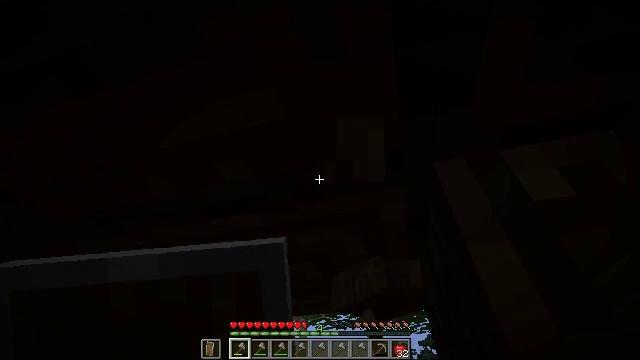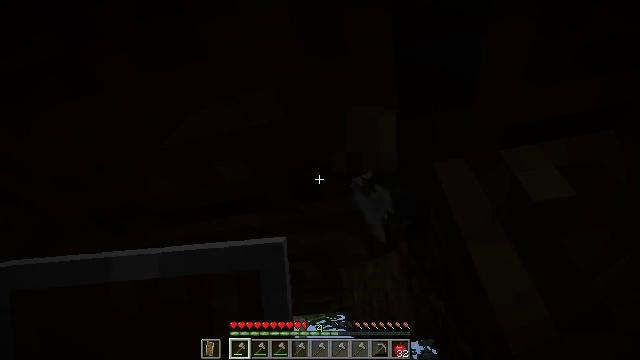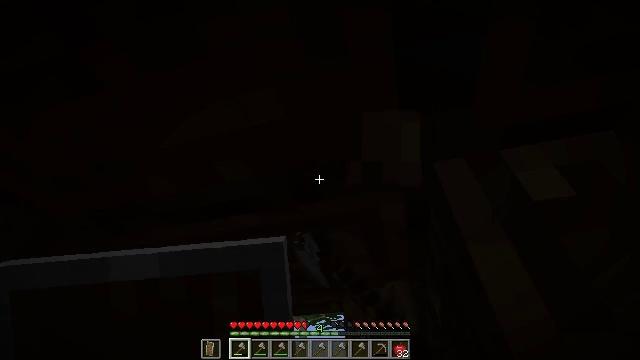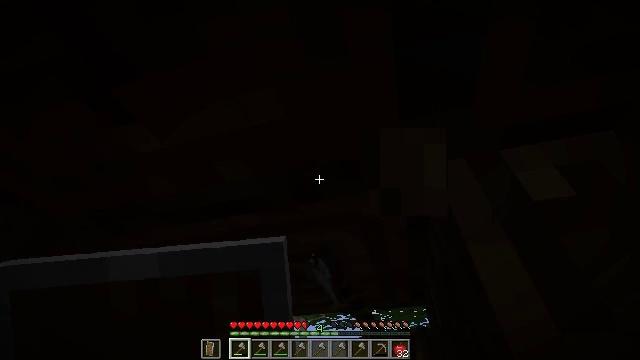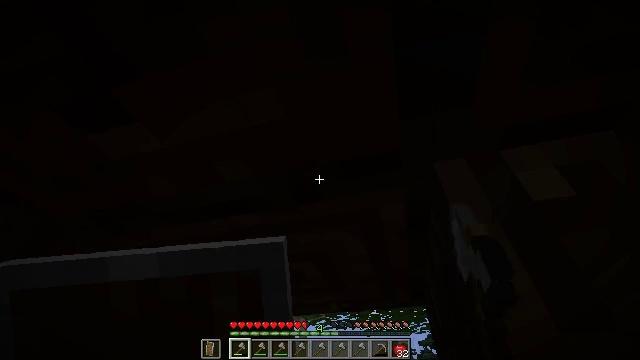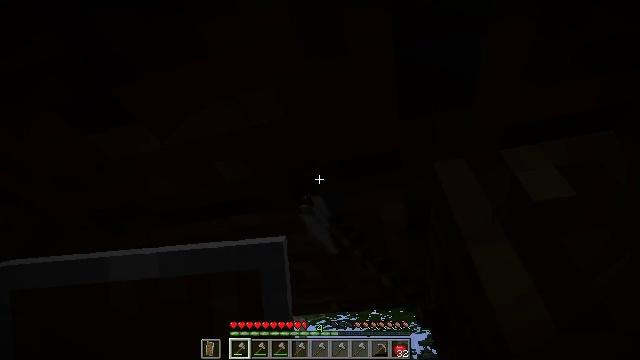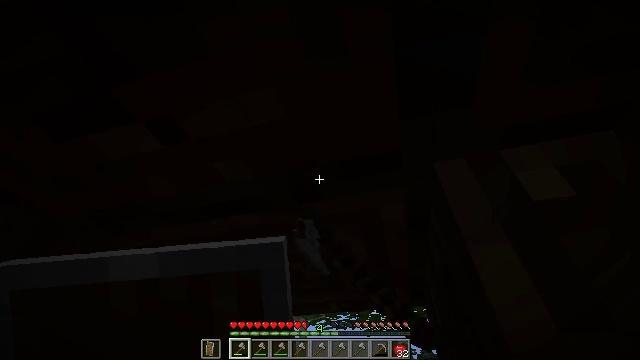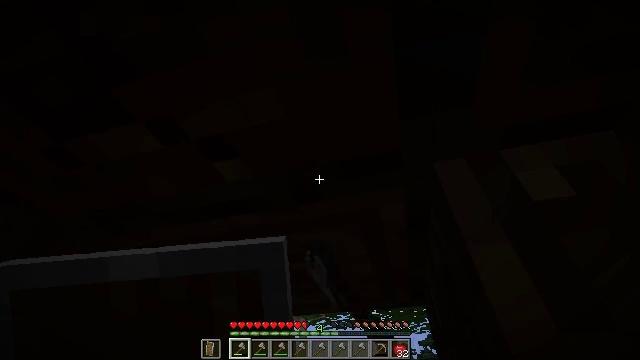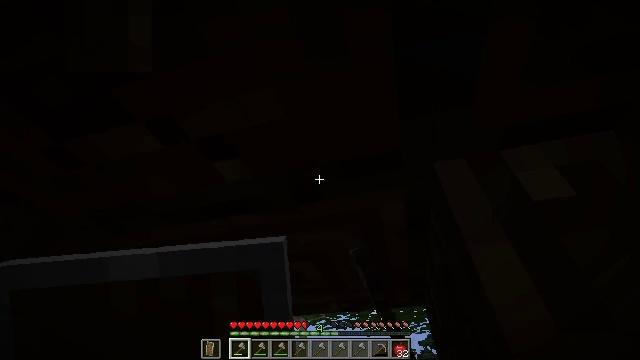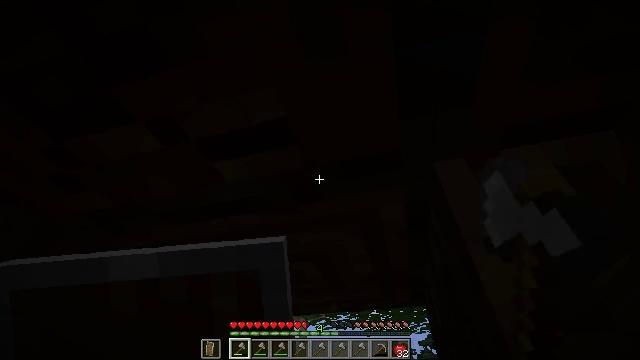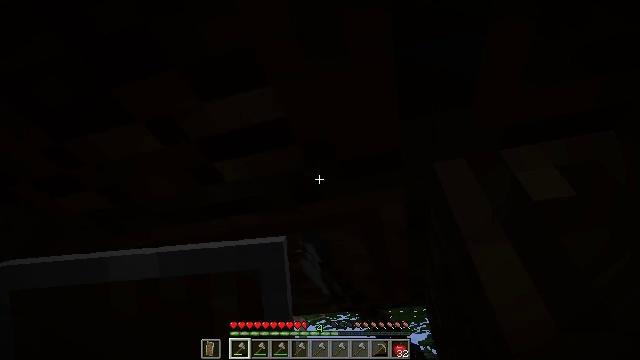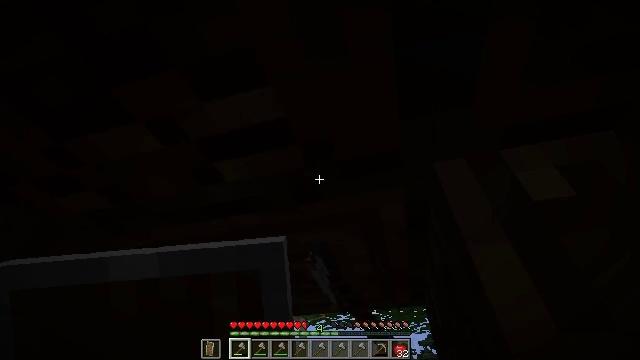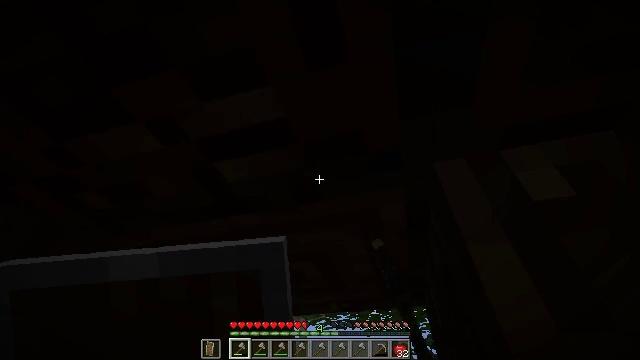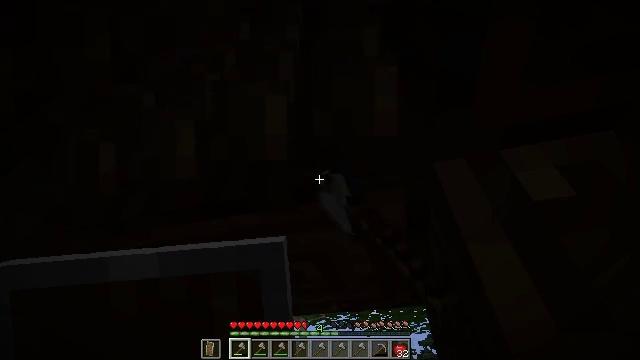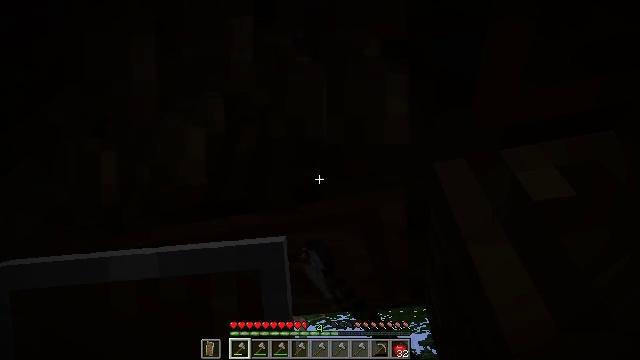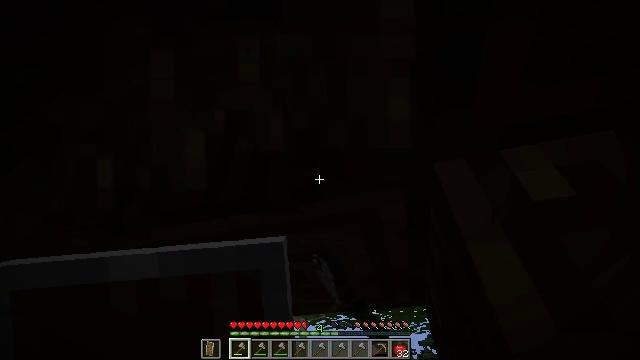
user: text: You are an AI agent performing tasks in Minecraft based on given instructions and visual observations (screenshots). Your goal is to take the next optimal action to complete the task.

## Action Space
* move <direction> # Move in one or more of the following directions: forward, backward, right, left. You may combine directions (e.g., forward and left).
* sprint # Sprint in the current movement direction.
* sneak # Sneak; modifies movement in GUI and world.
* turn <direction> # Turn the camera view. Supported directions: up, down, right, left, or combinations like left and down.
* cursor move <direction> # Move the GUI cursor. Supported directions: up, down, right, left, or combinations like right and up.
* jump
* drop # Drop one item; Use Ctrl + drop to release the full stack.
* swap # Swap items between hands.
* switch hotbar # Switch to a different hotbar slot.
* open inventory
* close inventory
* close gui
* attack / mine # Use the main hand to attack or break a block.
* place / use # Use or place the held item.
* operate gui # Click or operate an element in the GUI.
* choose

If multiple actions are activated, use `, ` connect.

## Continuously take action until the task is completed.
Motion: motion action
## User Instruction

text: Break the dark oak log in the forest.
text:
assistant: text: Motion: attack / mine
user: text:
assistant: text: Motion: attack / mine
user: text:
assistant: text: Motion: attack / mine
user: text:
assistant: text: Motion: attack / mine
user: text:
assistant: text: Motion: attack / mine
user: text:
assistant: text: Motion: attack / mine
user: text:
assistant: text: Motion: attack / mine
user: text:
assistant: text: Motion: attack / mine
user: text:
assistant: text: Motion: attack / mine
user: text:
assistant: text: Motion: attack / mine
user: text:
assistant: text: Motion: attack / mine
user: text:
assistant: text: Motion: attack / mine
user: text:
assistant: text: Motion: attack / mine
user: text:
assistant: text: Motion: attack / mine
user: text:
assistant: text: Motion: attack / mine
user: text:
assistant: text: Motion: attack / mine
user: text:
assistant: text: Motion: attack / mine
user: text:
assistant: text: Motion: attack / mine
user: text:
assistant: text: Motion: attack / mine
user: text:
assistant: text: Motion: attack / mine
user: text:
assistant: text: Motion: attack / mine
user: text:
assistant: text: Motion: attack / mine
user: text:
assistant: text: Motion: attack / mine
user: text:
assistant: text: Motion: attack / mine
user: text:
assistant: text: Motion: attack / mine
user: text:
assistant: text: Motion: attack / mine
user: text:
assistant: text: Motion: attack / mine
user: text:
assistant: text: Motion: attack / mine
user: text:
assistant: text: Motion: attack / mine
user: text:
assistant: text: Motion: attack / mine